Question: IN the below code snippet why is that if I include the catch statement with "exception base class I get a app crash" (attached the image of teh crash).
But if I use
> "const char* msg"
in catch() it works fine.
'''
double division(int a, int b)
{
if (b == 0)
{
throw "Division by zero condition!";
}
return (a / b);
}
main()
{
int x = 50;
int y = 0;
double z = 0;
try {
z = division(x, y);
cout << "after division func" << endl;
cout << z << endl;
}
catch (const char* msg) { // WORKS FINE
//catch (exception& err) { // CAUSES the APP to crash![enter image description here][1]
cout << "INside catch for divide by 0" << endl;
}
'''

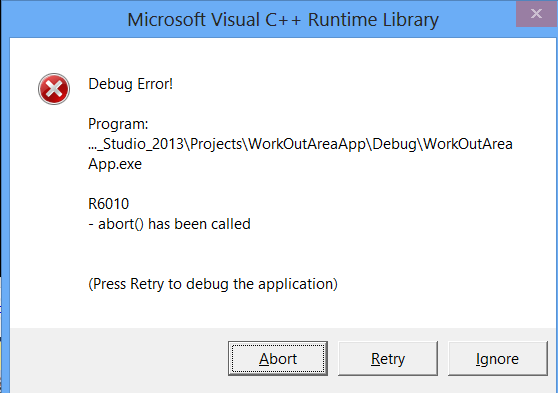
Answer: Here you are throwing a string literal:
'''
throw "Division by zero condition!";
'''
Which can be caught with the following:
'''
catch (const char* msg)
'''
However this exception does not derive from the class 'std::exception'. If you want one which is and can provide an error message then use <URL>.
'''
throw std::runtime_error("Division by zero condition!");
...
catch (std::exception& err)
'''